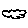
Label: cloud